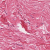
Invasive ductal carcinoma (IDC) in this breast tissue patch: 0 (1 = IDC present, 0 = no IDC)